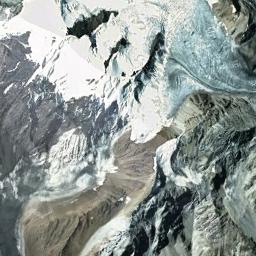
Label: snowberg